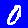
Digit: 0